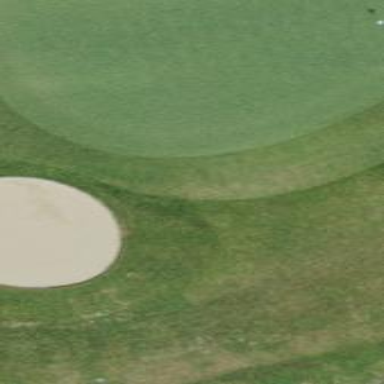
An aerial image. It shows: Sand bunker on golf course.